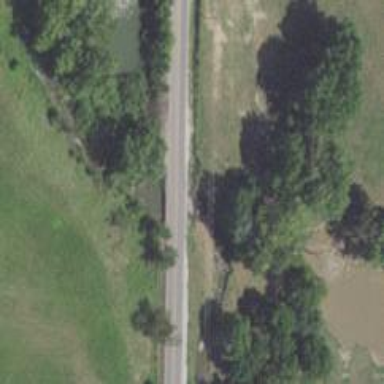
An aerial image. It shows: Bridge.